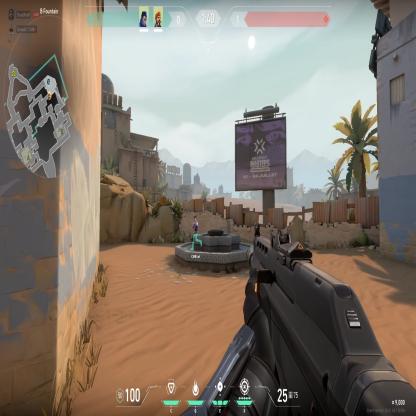
Label: teammate